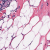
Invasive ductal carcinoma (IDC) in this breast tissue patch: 1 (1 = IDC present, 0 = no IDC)